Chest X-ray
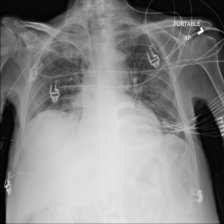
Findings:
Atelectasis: negative
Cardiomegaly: negative
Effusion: negative
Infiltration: negative
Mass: negative
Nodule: negative
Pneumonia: negative
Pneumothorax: negative
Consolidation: negative
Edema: negative
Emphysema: negative
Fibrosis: negative
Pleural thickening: negative
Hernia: negative